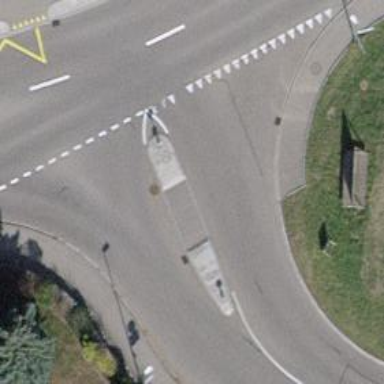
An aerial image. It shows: Kerb serving as barrier.